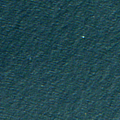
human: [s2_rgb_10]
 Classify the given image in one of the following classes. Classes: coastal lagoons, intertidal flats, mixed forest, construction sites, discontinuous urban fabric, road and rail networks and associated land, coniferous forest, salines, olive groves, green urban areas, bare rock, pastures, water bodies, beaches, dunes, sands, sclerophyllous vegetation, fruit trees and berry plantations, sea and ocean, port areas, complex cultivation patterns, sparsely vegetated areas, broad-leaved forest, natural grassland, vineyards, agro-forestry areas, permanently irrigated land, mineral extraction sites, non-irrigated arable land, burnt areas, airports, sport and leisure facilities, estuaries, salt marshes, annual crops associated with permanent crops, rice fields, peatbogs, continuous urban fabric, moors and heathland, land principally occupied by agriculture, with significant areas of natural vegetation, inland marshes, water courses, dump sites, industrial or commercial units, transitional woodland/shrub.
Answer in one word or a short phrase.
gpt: sea and ocean